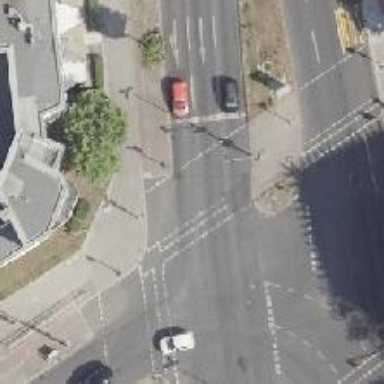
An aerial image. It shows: Crossing with traffic signals.